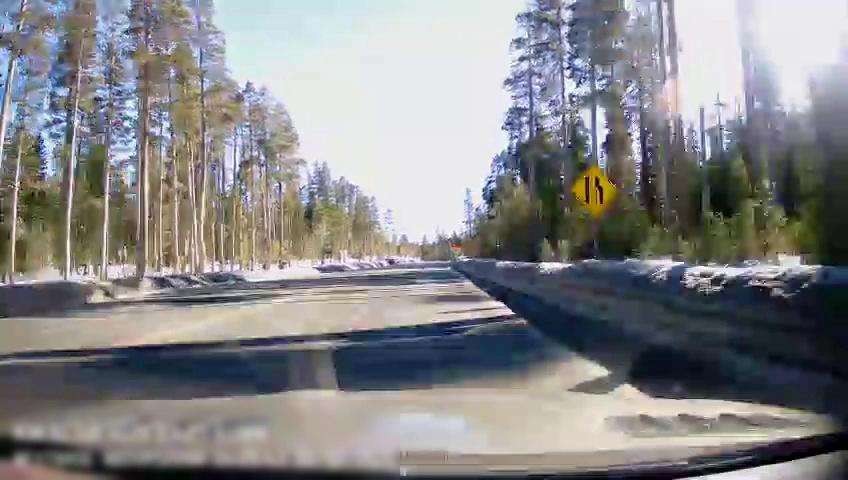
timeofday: Day
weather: Snowy
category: Drivable Space
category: Traffic | Signs